Milling tool wear sample.
Tool blade image: 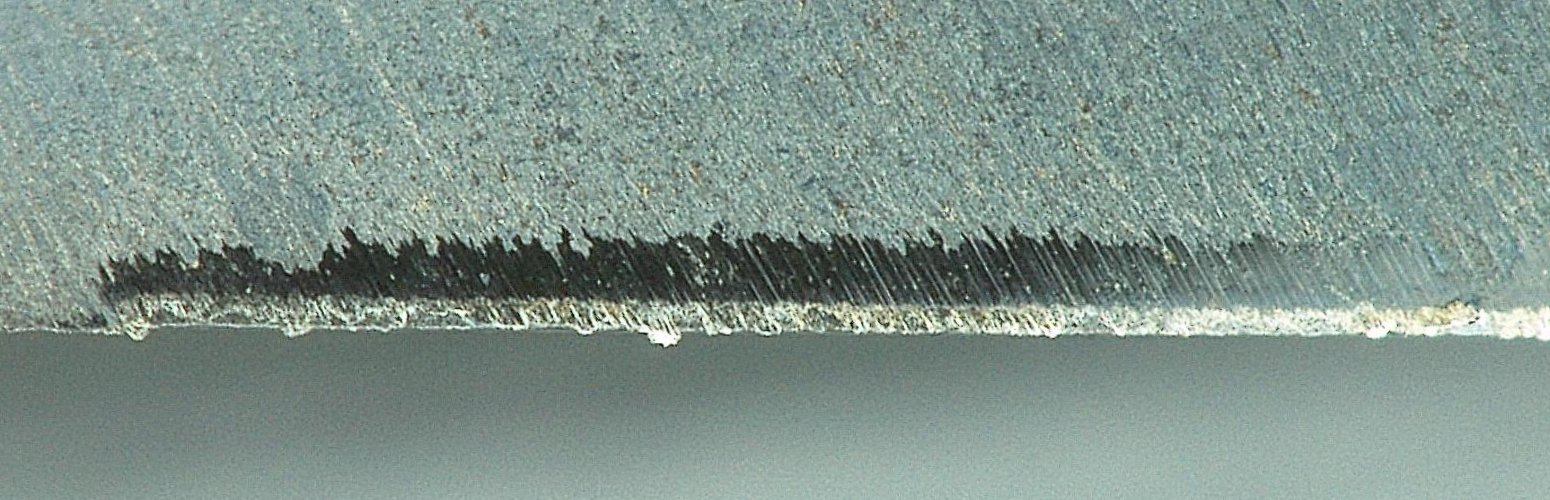
Chip image: 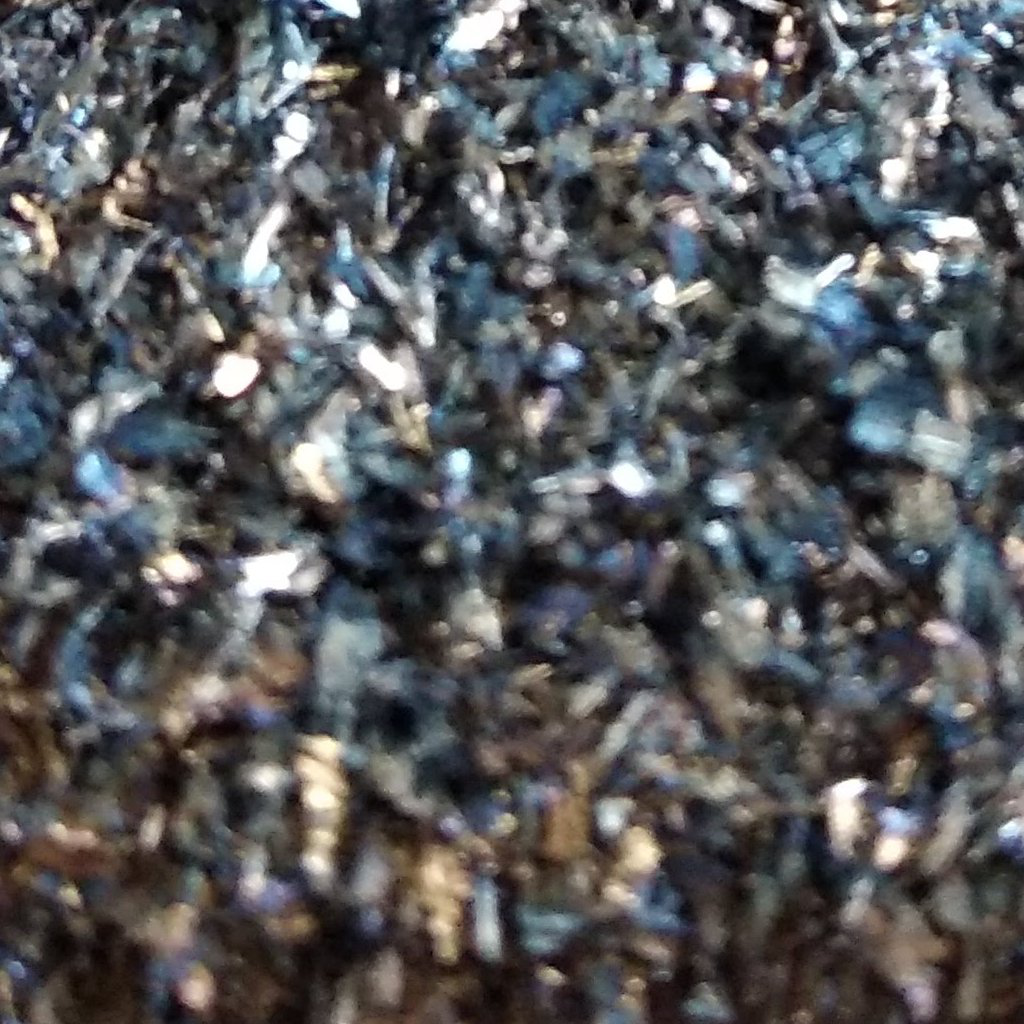
Workpiece image: 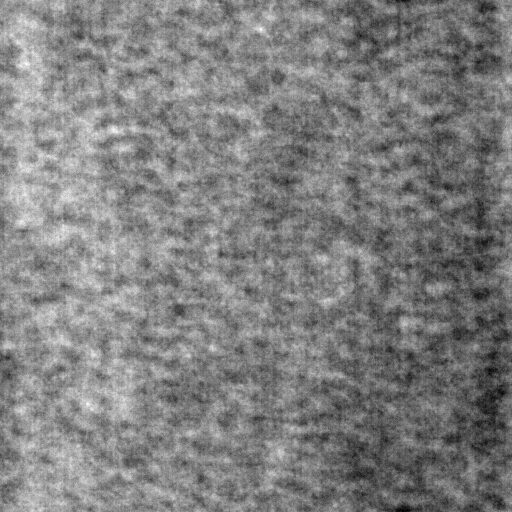
Tool wear state: dulled
Gaps: 7.12
Flank wear: 127.16
Overhang: 25.42
Force-signal Mel-spectrograms (X, Y, Z axes): 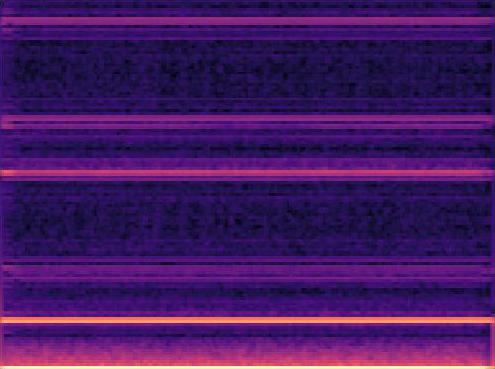 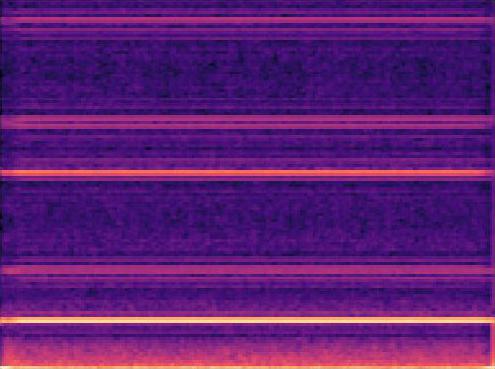 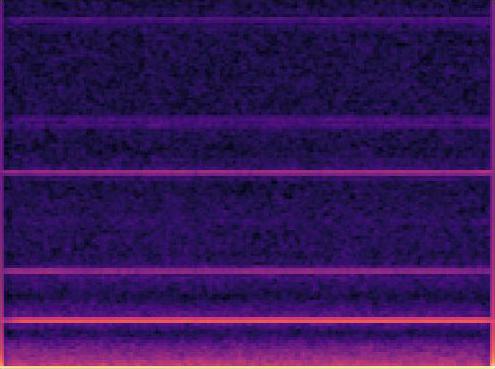
Force-signal scalograms (X, Y, Z axes): 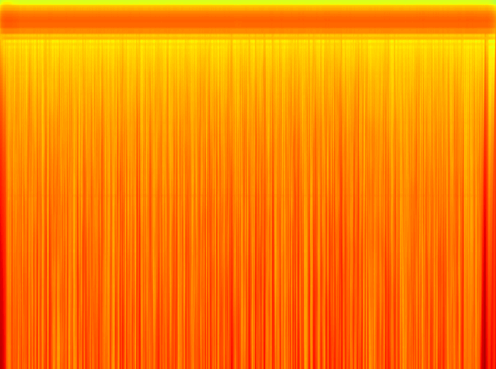 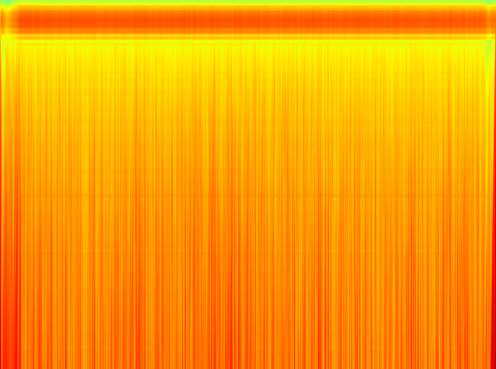 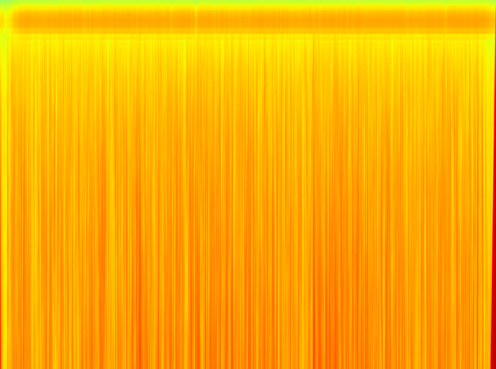
Force phase: steady_state_stabilization_wear